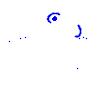
Particle: electron